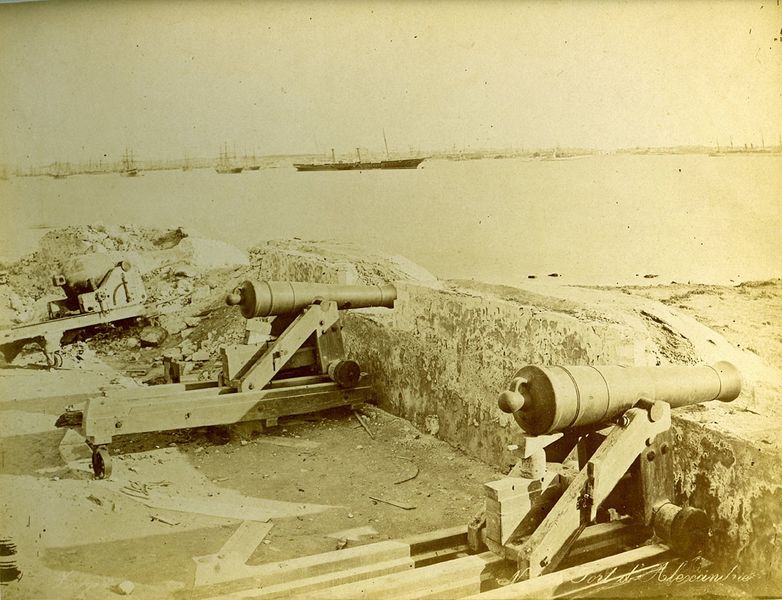
Titel: Port d&#x2019;Alexandrie
Künstler: George Zangaki
Standort: Hamburg
Institution: Museum für Kunst und Gewerbe Hamburg
Schlagwörter: schiffe, hafen, foto, fotografie, photographie, kanone, photo, albumin, lichtbild, reisefotografie, historische, schwarzweißpositivverfahren, silbersalzverfahren, schwarzweißfotografie, gebäude, örtlichkeit, straße, stätte, reisephotographie, albuminpapier